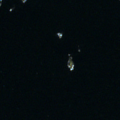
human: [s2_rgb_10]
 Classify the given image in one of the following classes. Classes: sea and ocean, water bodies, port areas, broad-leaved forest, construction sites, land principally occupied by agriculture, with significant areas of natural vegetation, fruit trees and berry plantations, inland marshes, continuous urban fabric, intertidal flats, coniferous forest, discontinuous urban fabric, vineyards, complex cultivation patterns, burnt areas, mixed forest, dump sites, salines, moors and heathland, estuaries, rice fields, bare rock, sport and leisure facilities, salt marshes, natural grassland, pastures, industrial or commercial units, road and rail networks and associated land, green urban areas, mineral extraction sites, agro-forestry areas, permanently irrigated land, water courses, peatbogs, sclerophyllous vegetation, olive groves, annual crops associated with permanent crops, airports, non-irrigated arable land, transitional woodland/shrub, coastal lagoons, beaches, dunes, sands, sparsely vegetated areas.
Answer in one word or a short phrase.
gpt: sea and ocean